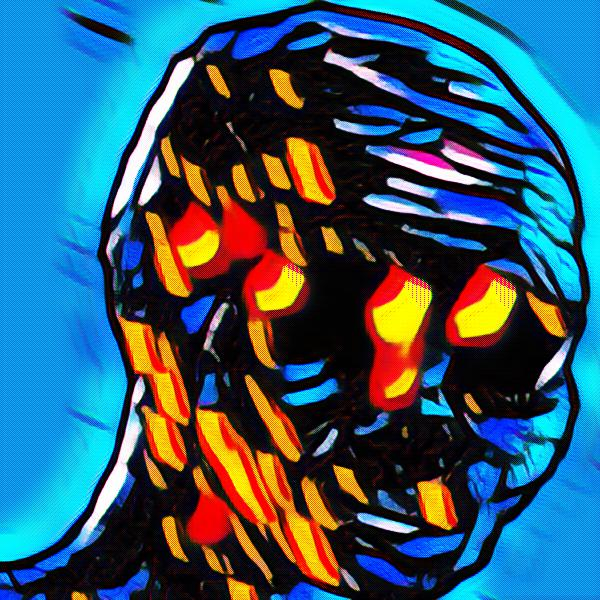
Label: 5_Wojak_with_Background